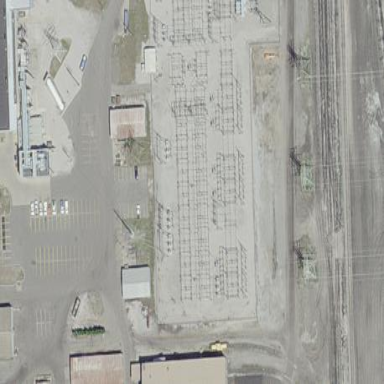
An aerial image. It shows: Outdoor substation. This substation is for generation.